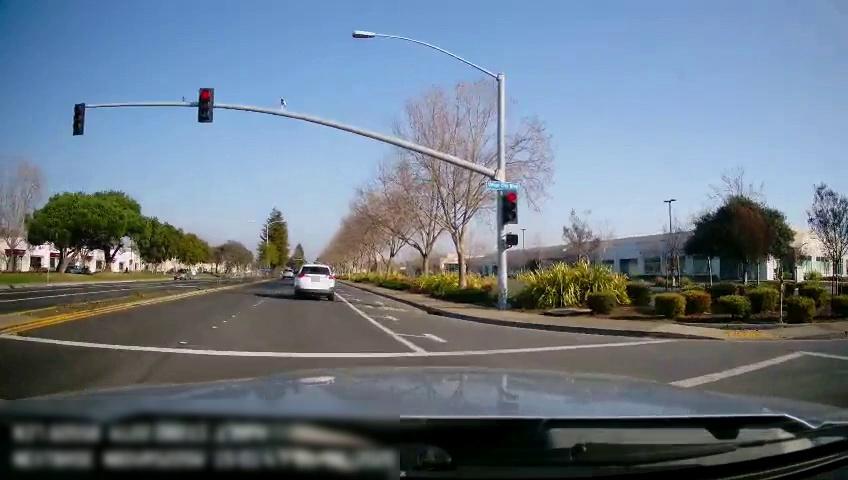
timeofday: Day
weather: Sunny
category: Drivable Space
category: Drivable Space
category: Vehicles | SUV
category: Vehicles | SUV
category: Vehicles | Car
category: Lanes | Current Lane
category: Lanes | Current Lane
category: Lanes | Alternate Lane
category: Lanes | Opposite Lane
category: Lanes | Opposite Lane
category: Traffic | Lights
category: Traffic | Lights
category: Traffic | Lights
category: Traffic | Signs